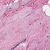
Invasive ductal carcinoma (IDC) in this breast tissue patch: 1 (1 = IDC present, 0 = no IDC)